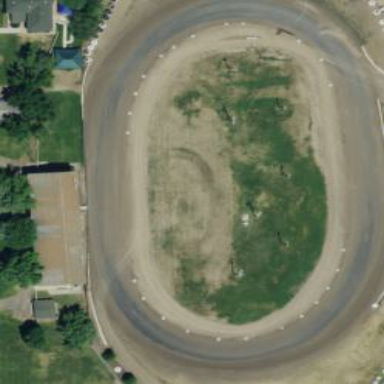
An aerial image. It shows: Dirt raceway for motor sports.